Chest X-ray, PA view. Patient: 58 years old, sex M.
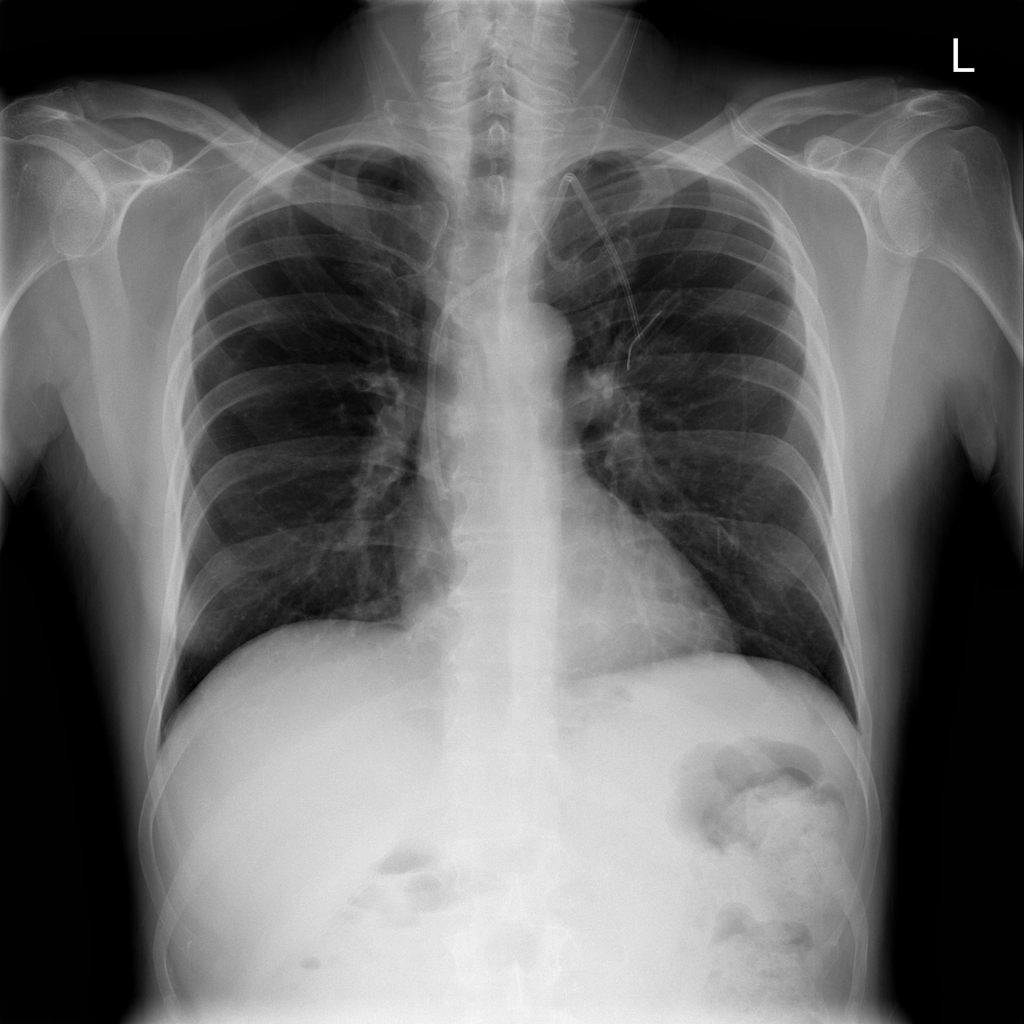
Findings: No Finding